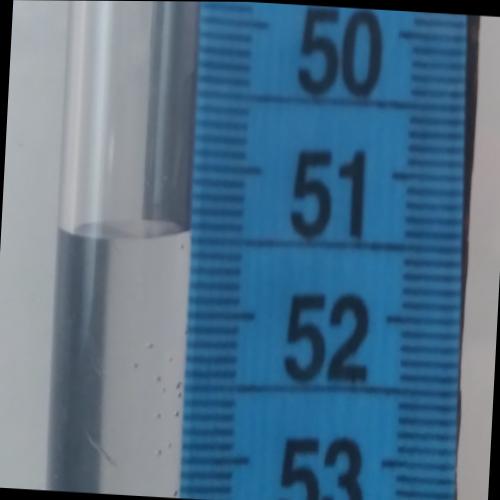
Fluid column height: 51.5 cm